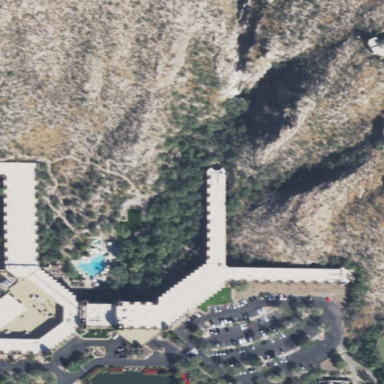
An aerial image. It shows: Hotel building.